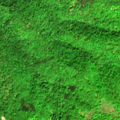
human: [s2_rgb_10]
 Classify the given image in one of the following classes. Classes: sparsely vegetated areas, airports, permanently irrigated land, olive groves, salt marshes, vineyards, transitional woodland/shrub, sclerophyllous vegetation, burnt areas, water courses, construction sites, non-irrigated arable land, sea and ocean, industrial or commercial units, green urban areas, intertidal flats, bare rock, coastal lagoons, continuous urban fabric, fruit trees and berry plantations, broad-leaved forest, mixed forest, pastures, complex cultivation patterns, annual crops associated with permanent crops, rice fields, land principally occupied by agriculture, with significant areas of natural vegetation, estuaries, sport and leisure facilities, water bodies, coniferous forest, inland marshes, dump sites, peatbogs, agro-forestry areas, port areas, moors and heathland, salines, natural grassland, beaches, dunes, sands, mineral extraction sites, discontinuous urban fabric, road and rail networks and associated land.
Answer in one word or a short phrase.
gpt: broad-leaved forest